Question: I'm having this sort of issue with the Twitter button on my webpage. In Firefox Developer Edition, the background of my webpage causes the button to render incorrectly.
example:
'''
#container
{
background-color: #f0f1f4
}
'''
causes the text within the button to render white.
Here's how it looks:

What's up with that?
This is a bug in Firefox Developer Edition, and does not carry over to the official Firefox release. A bug report has already been filed: <URL>
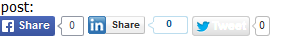
Answer: The text on Twitter button takes the color of your container, so it is #f0f1f4.
You need to specify in style sheet its own color:
'''
a.twitter-share-button {
color: #333;
}
'''
I hope it helps, please read more documentation there:
<URL>